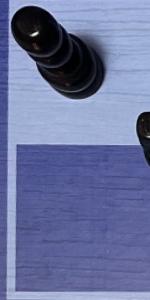
Label: Empty